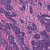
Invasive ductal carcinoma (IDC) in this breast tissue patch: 1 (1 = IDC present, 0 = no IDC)